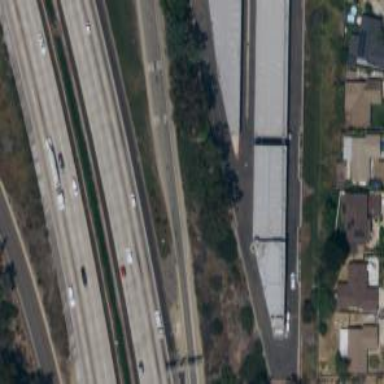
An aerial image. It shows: Storage rental shop.